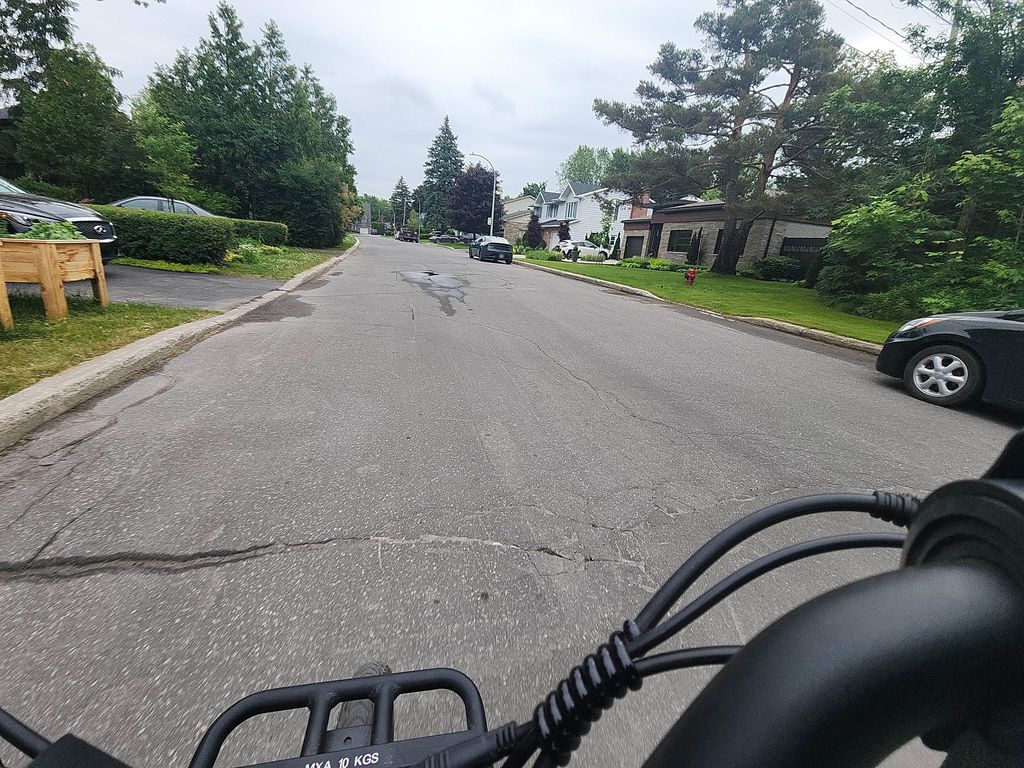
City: montreal